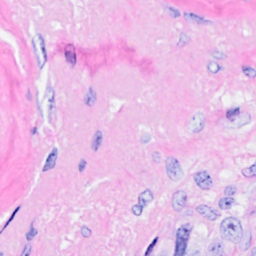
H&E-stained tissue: Breast